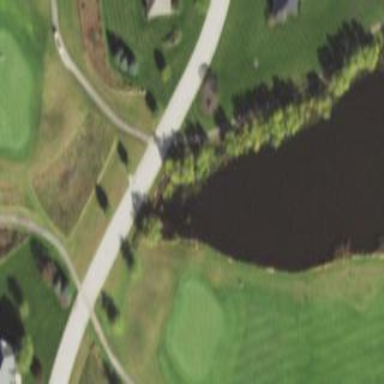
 which serves as water hazard on golf course."